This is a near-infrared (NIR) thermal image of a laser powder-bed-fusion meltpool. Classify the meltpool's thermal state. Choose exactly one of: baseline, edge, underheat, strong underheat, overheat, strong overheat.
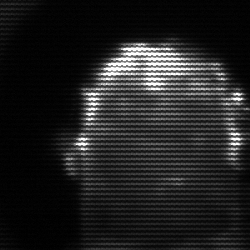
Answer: baseline